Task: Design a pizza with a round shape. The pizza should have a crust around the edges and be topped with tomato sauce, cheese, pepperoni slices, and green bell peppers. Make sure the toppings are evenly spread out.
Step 200:
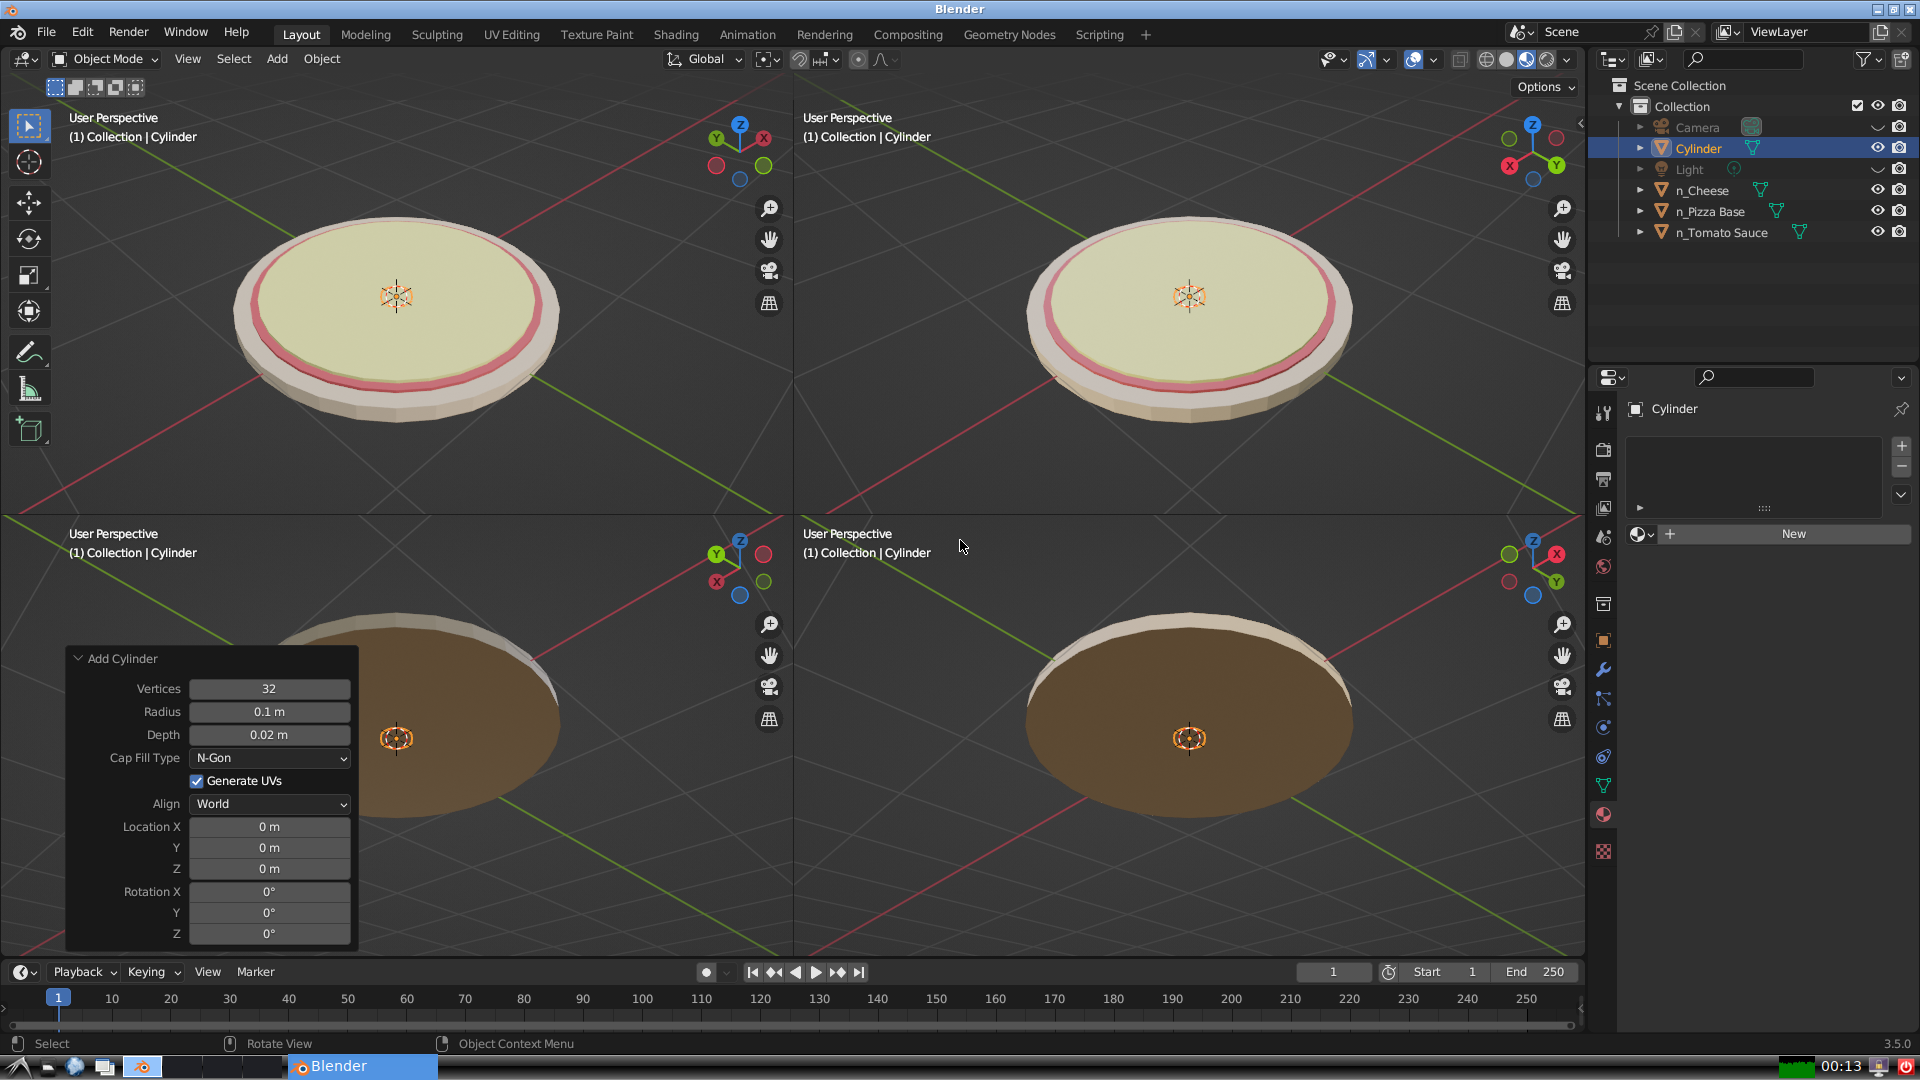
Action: {"mouse_move": [270, 731]}